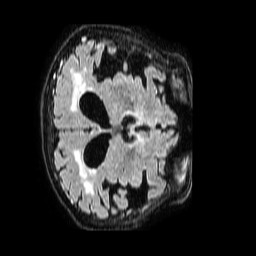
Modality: FLAIR
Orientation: axial
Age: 76
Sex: female
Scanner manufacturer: philips
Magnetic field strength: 1.5 T
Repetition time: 4.8 s
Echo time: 0.3 s